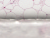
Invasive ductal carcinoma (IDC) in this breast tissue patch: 0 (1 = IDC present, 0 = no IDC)